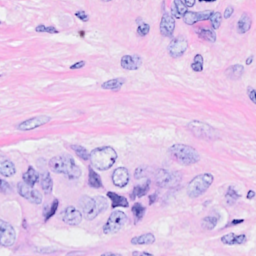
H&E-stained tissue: Breast